Question: I have layout, layout-xlarge, values values-xlarge folder. I assigned dimemension for normal layout and for xlarge layout through dimens.xml file.
In preview windows it looks ok, but when I run application on emulator dimension for xlarge layout seems to be same size as for normal layout.
Why?

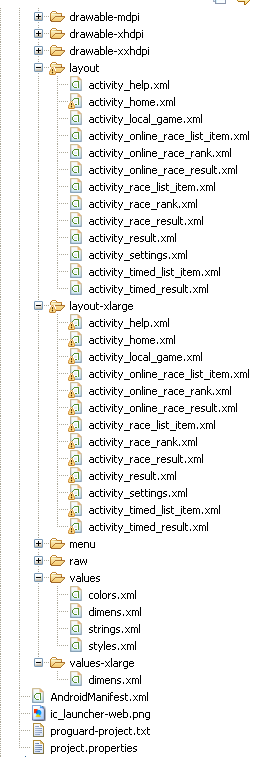
Answer: Your emulator must belong to the normal screens category. These are the details of the various categories according to the size of the screens.
- - - -
More details here :
<URL>